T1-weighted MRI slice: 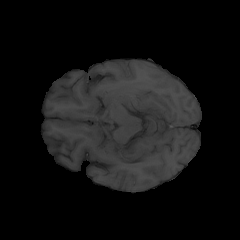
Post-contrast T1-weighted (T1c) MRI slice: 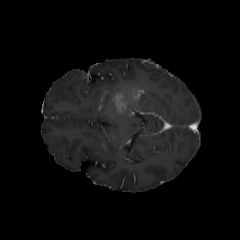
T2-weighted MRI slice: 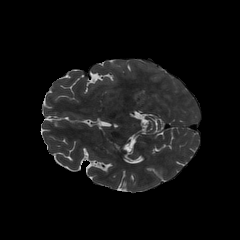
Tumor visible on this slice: yes